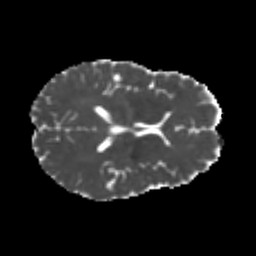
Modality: MD
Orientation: axial
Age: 21
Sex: female
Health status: healthy
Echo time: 0.074 s